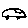
Label: car